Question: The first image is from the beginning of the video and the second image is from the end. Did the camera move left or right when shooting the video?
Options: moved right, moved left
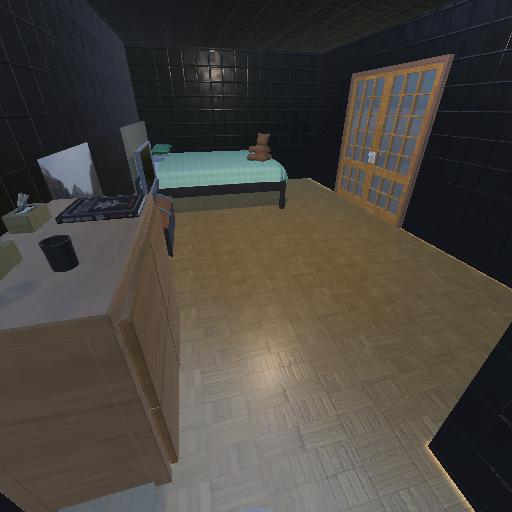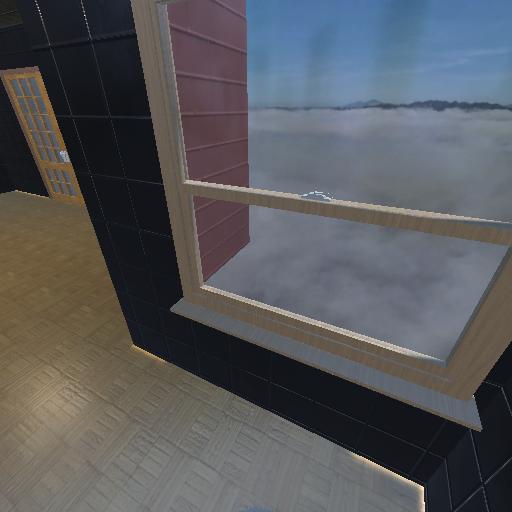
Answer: moved right